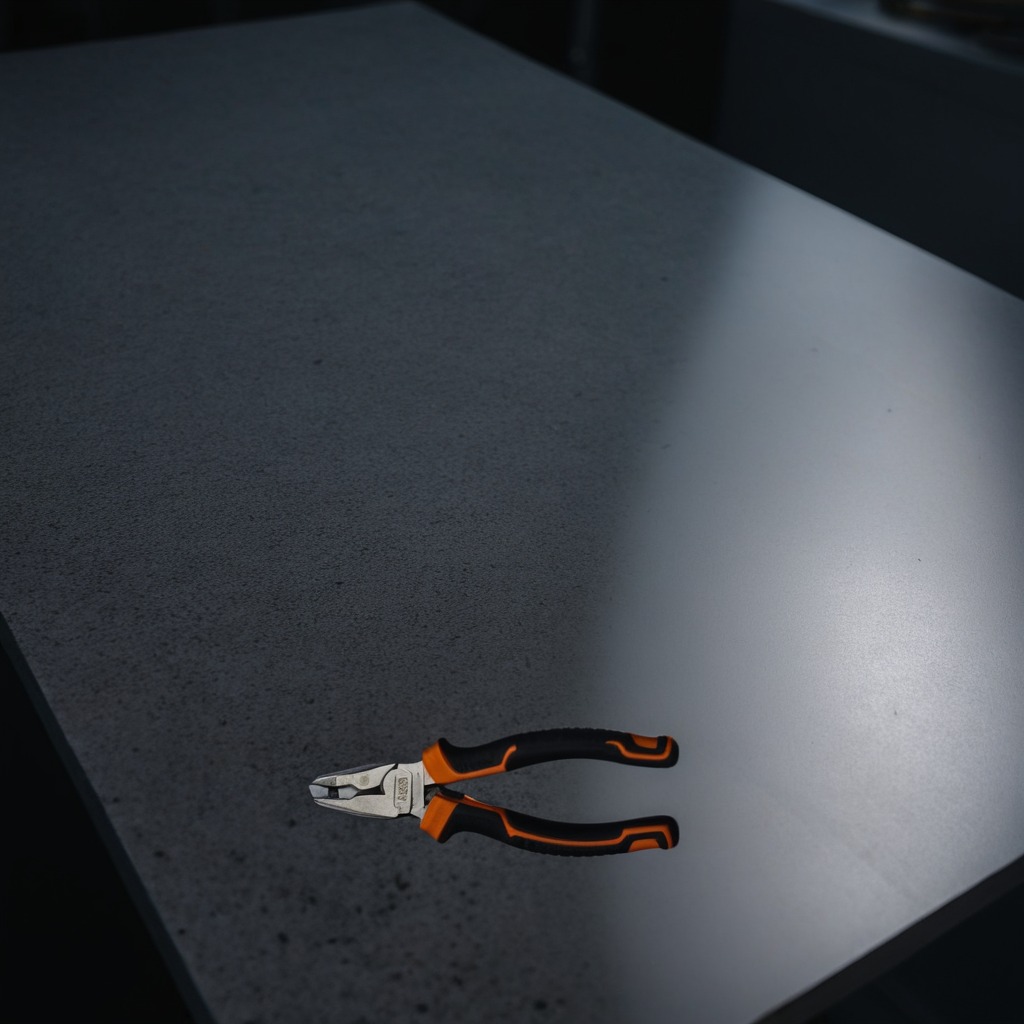
A plier is lying on the clean granite table inside a workshop at night dim ambient light soft shadows worn but